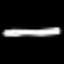
Label: pencil